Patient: sex F, age 34
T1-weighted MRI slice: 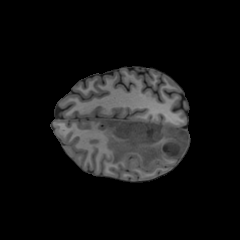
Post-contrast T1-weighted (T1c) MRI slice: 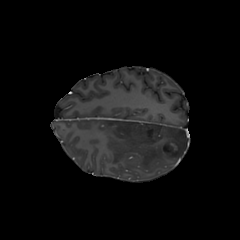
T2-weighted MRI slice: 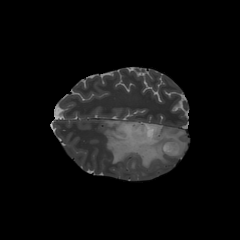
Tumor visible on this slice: yes
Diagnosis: Astrocytoma, IDH-mutant
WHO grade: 3